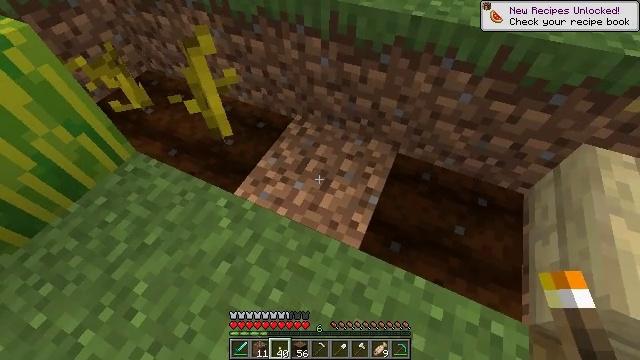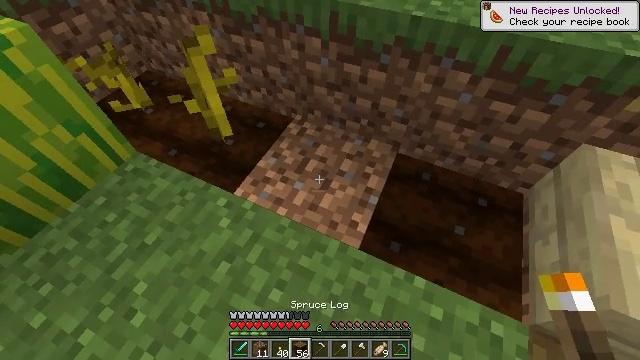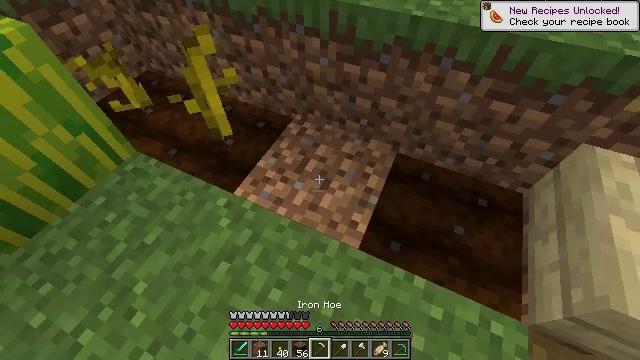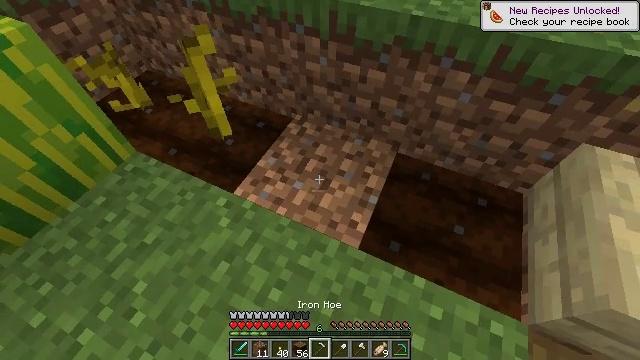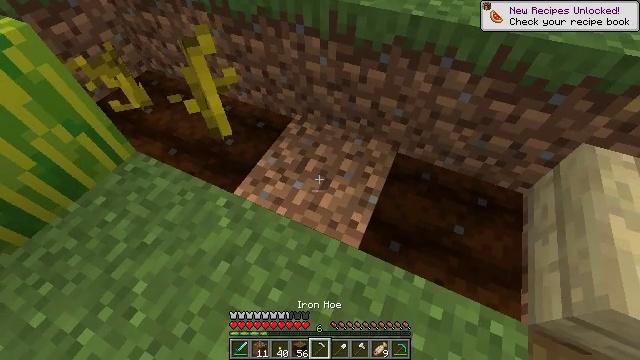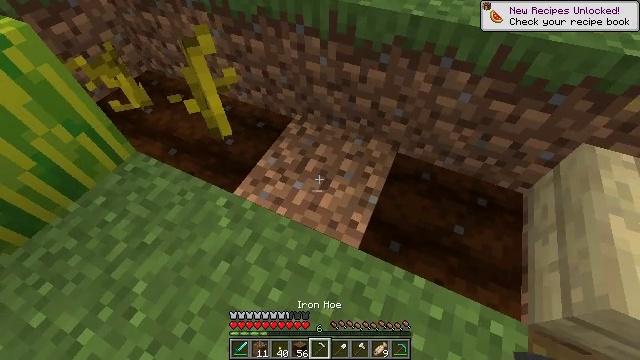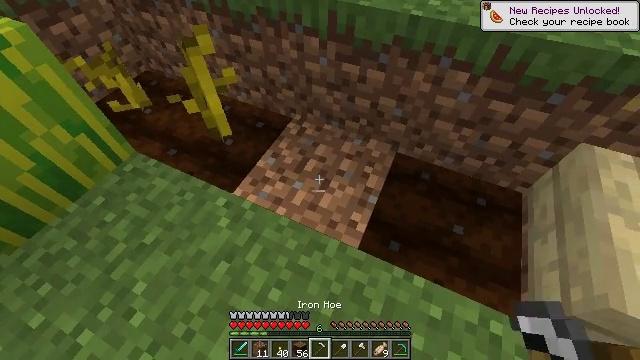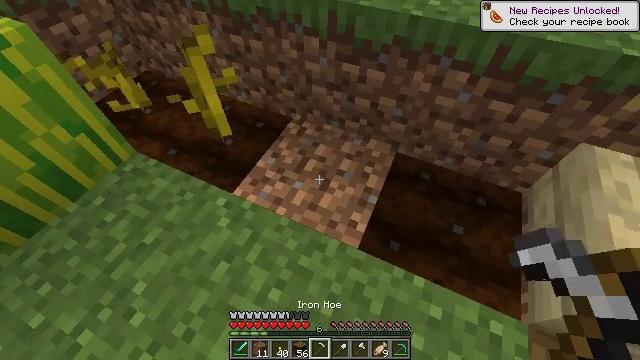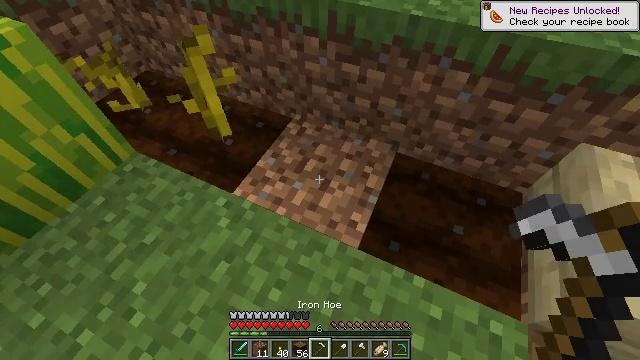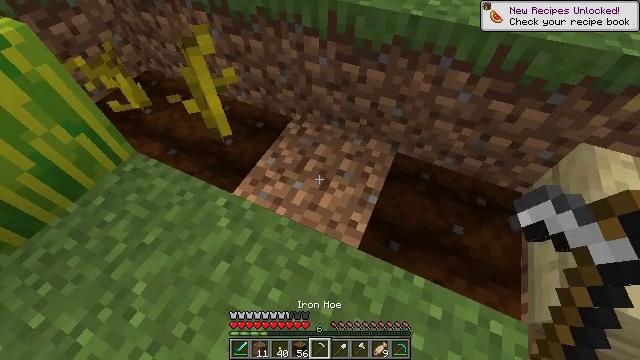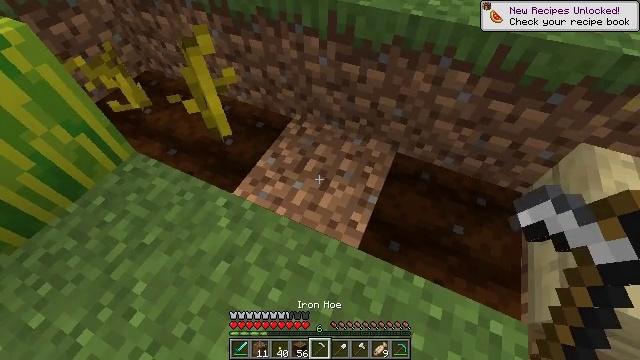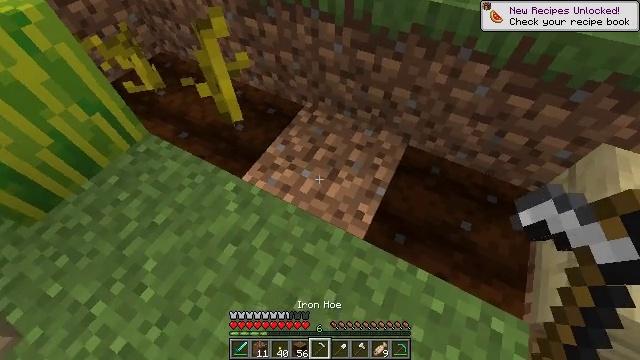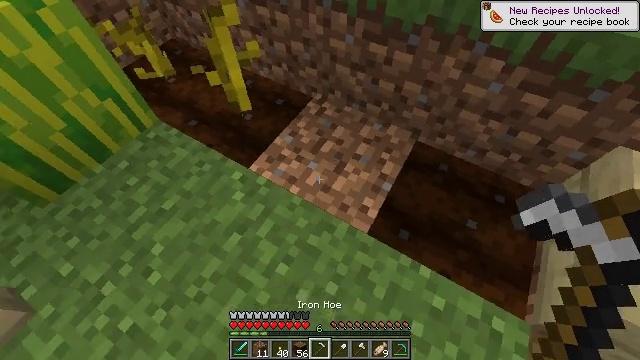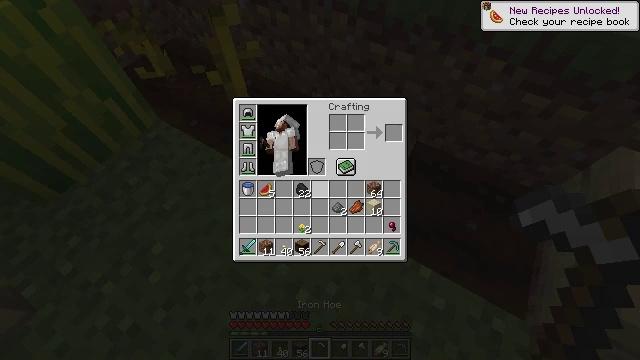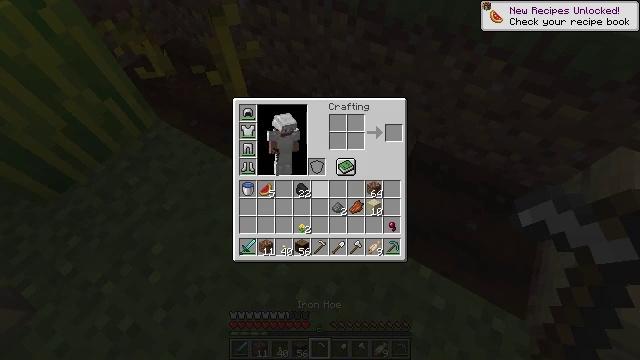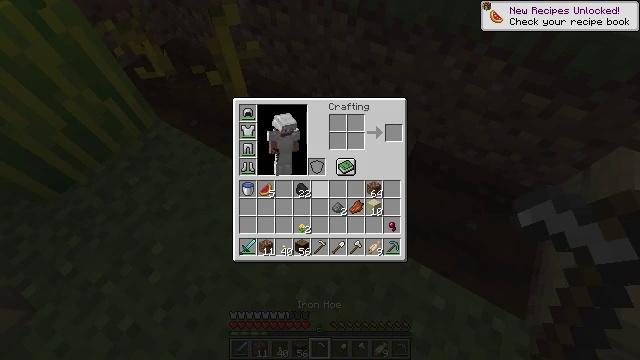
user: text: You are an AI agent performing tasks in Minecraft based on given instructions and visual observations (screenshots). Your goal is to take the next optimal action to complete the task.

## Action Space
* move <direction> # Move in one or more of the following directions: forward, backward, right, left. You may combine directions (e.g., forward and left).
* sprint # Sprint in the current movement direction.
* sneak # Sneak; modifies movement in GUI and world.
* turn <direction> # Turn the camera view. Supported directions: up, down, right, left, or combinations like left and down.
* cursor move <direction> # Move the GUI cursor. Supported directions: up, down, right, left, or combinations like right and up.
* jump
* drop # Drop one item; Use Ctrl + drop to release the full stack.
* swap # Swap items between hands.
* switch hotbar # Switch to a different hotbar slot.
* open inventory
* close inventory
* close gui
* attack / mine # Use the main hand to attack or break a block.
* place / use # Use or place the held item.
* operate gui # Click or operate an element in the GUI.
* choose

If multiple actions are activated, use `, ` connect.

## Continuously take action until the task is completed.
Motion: motion action
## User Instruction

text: Make melon seeds in the crafting table.
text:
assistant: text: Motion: no_op
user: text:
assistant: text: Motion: no_op
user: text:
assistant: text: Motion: no_op
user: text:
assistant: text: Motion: no_op
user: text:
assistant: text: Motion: no_op
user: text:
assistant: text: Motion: no_op
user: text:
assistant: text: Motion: no_op
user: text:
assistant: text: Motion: no_op
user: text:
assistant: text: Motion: no_op
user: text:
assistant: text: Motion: no_op
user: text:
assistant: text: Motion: turn left and down
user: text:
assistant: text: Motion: turn left and down
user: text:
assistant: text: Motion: open inventory
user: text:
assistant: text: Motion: open inventory
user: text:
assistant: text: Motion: open inventory
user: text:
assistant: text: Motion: open inventory
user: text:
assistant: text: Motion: cursor move down
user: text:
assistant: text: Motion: no_op
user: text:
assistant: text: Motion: no_op
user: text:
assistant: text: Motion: no_op
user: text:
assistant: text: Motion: no_op
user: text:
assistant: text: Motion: no_op
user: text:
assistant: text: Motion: no_op
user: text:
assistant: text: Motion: no_op
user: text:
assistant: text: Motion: cursor move left
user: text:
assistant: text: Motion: cursor move left
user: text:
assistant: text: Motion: no_op
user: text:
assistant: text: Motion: no_op
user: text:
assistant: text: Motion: no_op
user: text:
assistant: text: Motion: no_op